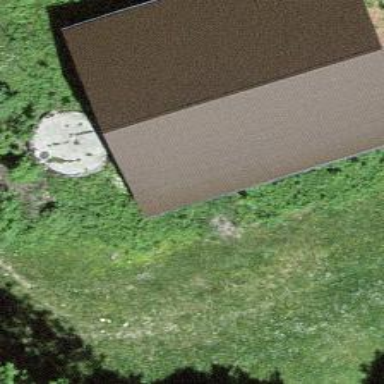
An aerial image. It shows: Cabin.